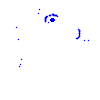
Particle: pion